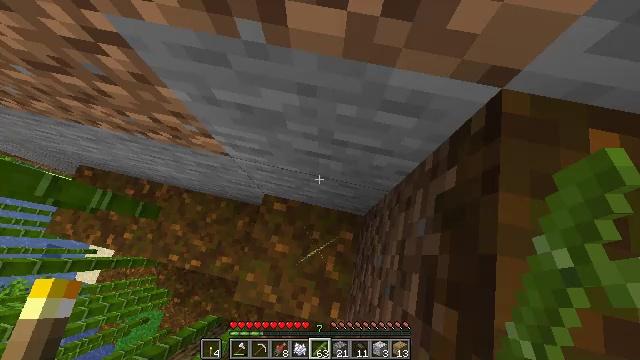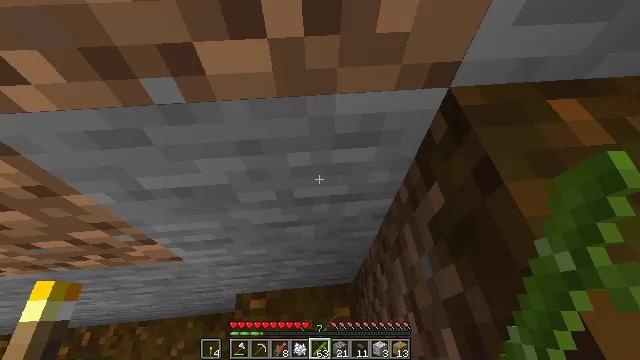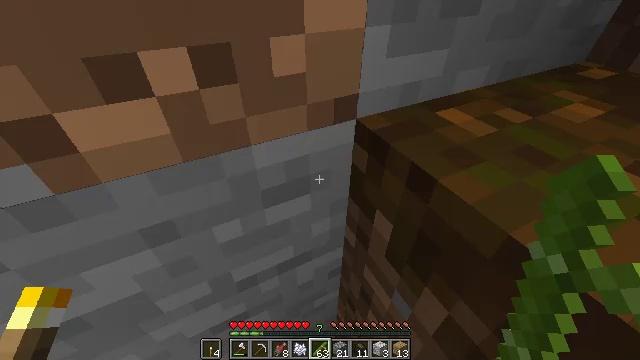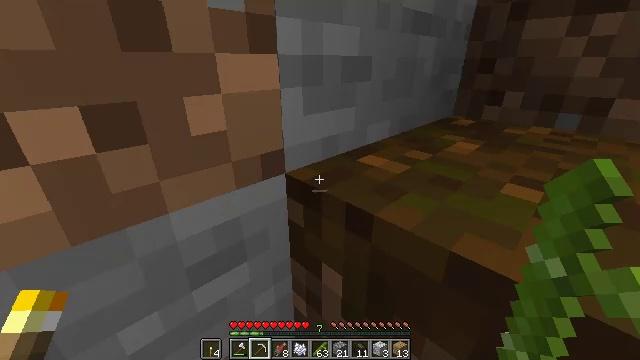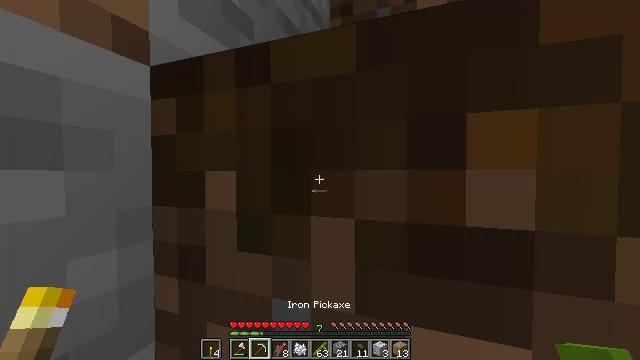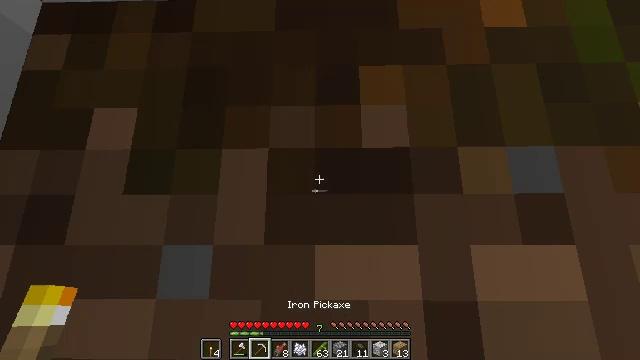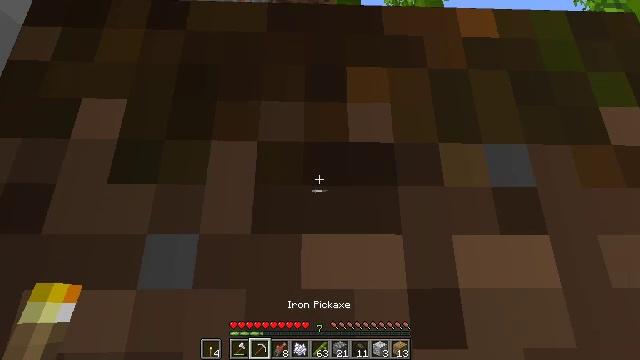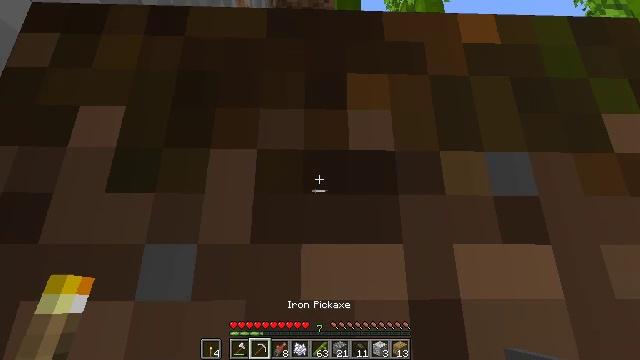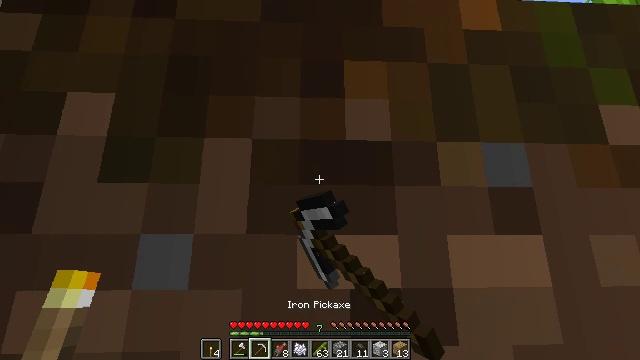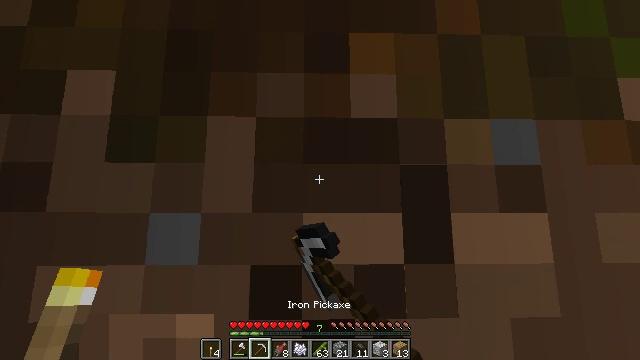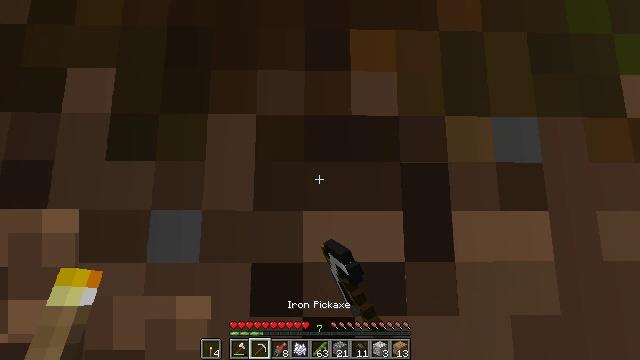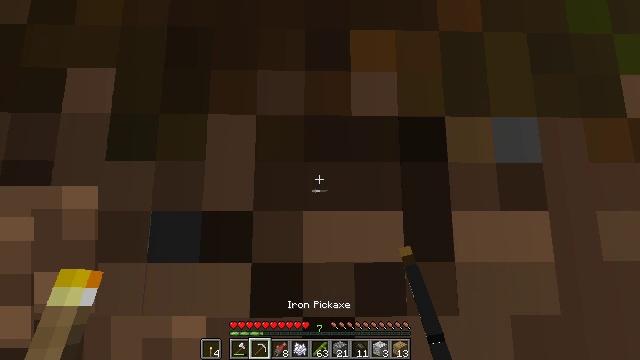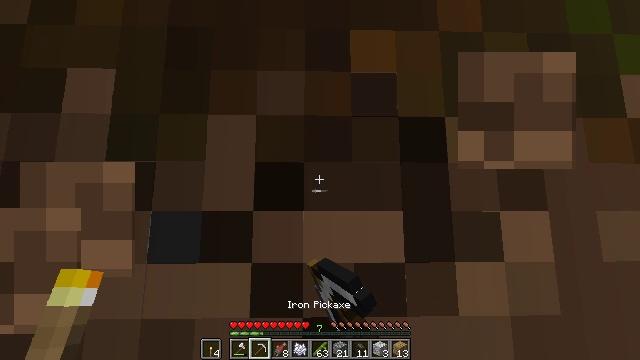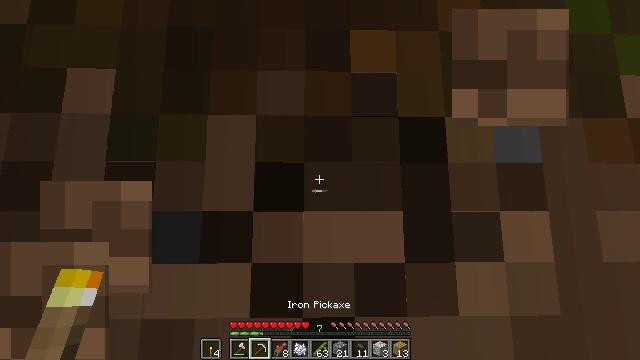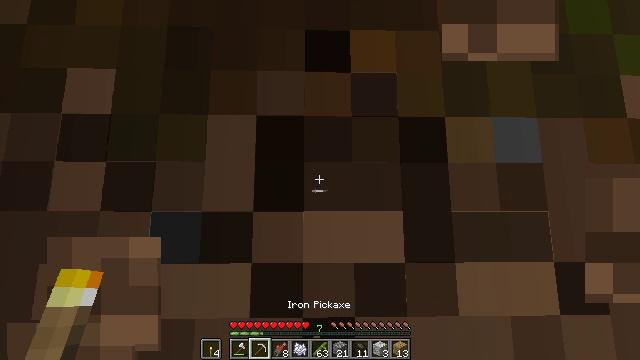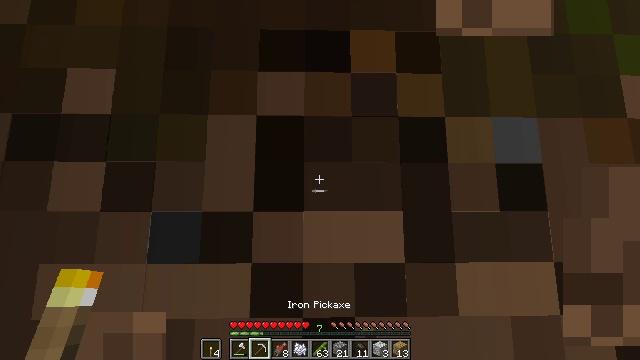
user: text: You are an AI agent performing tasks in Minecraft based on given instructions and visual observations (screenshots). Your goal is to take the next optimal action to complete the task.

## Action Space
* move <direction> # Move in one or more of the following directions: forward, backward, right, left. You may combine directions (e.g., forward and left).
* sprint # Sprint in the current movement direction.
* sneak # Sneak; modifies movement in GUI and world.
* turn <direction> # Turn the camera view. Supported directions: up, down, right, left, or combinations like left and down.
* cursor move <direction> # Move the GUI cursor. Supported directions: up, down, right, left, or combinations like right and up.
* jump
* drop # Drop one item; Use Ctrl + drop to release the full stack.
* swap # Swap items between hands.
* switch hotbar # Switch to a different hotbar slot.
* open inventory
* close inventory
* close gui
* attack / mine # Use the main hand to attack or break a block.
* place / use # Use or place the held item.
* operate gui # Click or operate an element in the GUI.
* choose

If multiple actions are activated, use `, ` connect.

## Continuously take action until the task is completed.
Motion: motion action
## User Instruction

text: Break the podzol in a taiga biome.
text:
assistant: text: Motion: turn right and up
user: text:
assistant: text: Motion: turn right and up
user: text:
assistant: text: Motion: turn right and up, switch to hotbar 2
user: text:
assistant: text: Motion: turn right and up, switch to hotbar 2
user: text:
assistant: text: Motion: turn right and up
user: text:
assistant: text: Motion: turn right and up
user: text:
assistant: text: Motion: attack / mine
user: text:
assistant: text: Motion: turn down, attack / mine
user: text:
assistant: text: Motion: turn left and down, attack / mine
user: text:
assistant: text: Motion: attack / mine
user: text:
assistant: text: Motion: attack / mine
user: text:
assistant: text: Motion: attack / mine
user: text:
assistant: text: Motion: attack / mine
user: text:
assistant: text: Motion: attack / mine
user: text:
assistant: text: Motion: attack / mine
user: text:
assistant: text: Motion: attack / mine
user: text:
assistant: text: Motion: attack / mine
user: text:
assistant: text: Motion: attack / mine
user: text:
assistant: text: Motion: attack / mine
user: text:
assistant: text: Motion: move forward, turn left and down, attack / mine
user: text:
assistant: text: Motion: move forward, turn down, attack / mine, jump
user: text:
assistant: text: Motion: move forward, turn down, attack / mine, jump
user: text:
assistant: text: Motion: move forward, turn down, attack / mine, jump
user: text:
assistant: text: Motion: move forward, turn down, attack / mine, jump
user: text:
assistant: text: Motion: move forward, turn left and down, attack / mine, jump
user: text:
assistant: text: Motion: attack / mine, jump